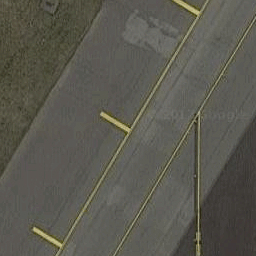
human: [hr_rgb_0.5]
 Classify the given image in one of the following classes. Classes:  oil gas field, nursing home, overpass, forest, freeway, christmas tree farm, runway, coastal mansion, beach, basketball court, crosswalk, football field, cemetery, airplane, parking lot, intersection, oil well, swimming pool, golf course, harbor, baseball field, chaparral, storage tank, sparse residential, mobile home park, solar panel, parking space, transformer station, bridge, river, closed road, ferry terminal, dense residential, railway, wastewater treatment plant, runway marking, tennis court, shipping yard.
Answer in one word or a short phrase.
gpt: runway marking